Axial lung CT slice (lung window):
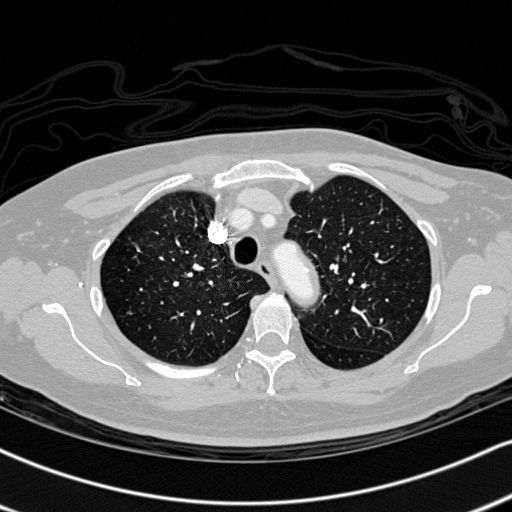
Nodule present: no